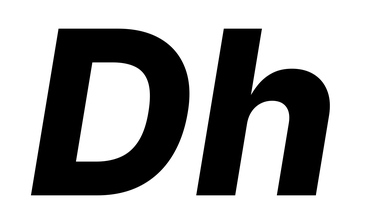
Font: Inter-Italic_ExtraBold_Italic